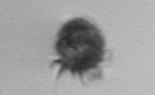
Label: Ciliophora